Question: Emacs has a built-in 'rst-mode', but the header highlight literally makes it unreadable. Is there some quick fix for this?

The screenshot above is produced on a Mac OS X using <URL>. I am using emacs version 24.4.1.
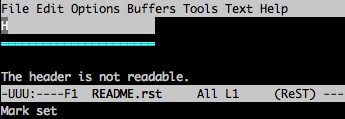
Answer: To find out the name of a face, put your point on it and call
'describe-face'. This tells you that it is 'rst-level-1'. Looking at
the value, you probably want to change 'Background'.
'''
(custom-set-faces
'(rst-level-1 ((t (:background "white")))))
'''
See the <URL> in the manual for more details.